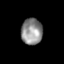
Tissue: skin
Cell type: Epithelial cells
Senescence score: 0.2866
Nuclear area (px): 550
Mean DAPI intensity: 141.098